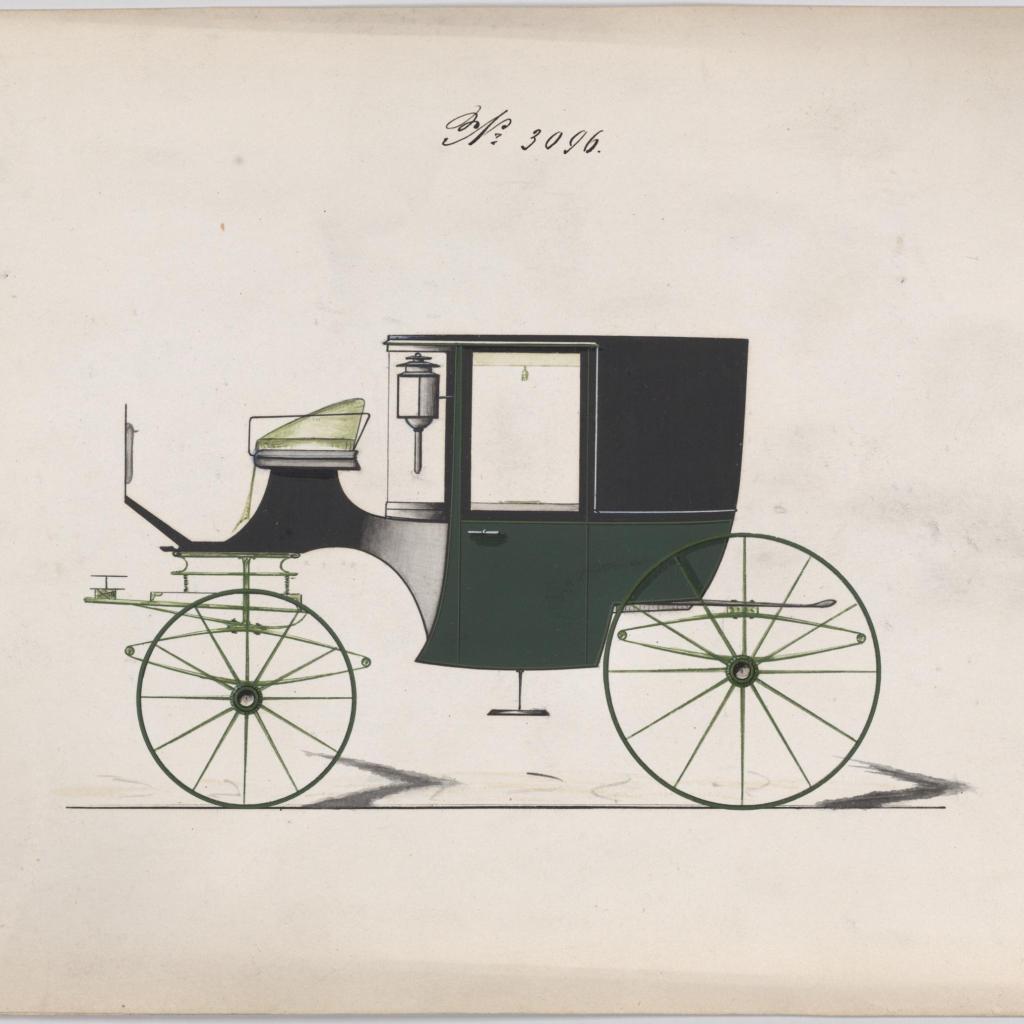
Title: Design for Coupé, no. 3096
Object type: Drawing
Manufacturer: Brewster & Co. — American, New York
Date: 1875
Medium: pen and black ink, watercolor and gouache
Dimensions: sheet: 6 3/4 x 9 7/8 in. (17.1 x 25.1 cm)
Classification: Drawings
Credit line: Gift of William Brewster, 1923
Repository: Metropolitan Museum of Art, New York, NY